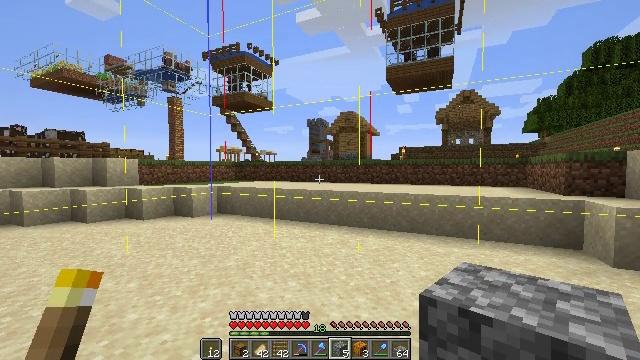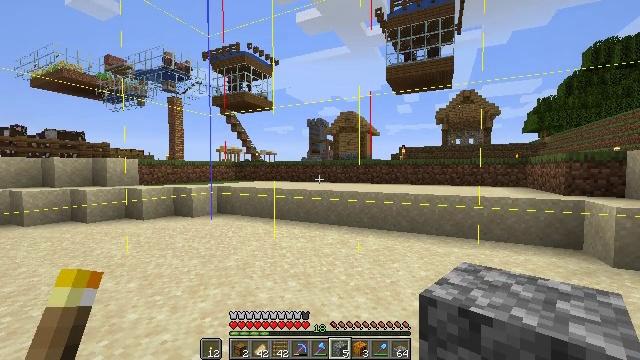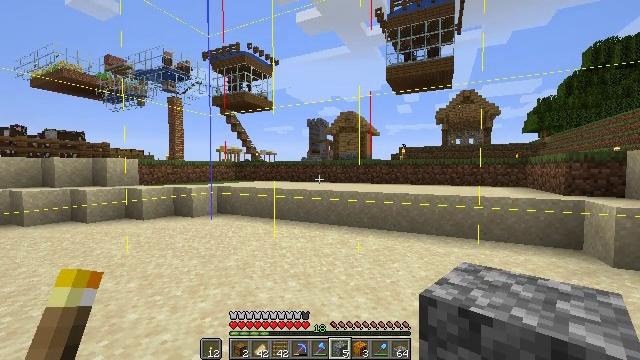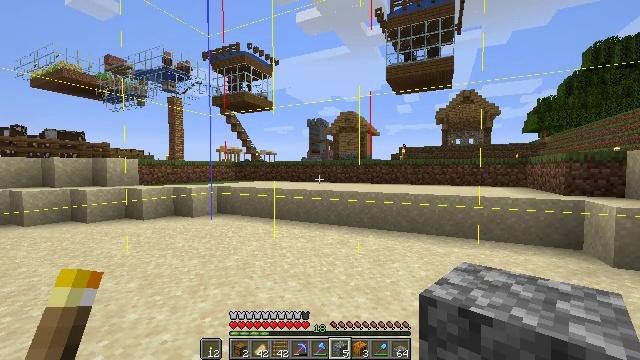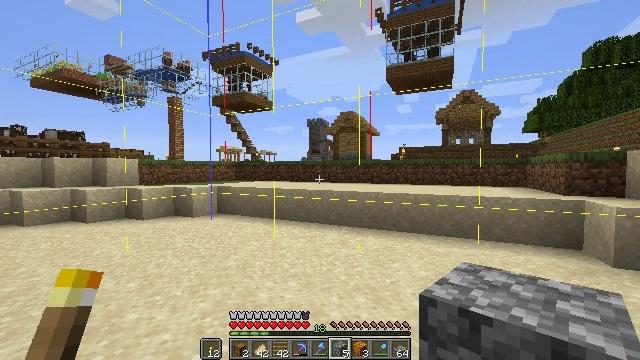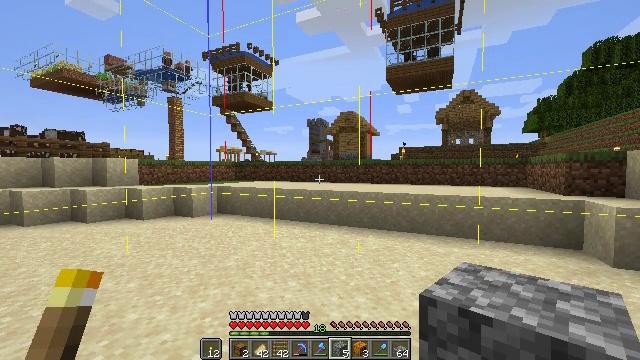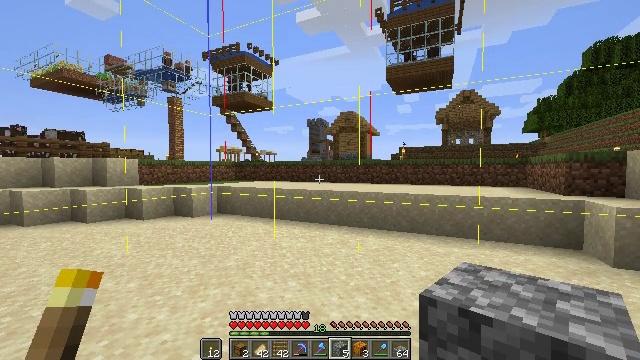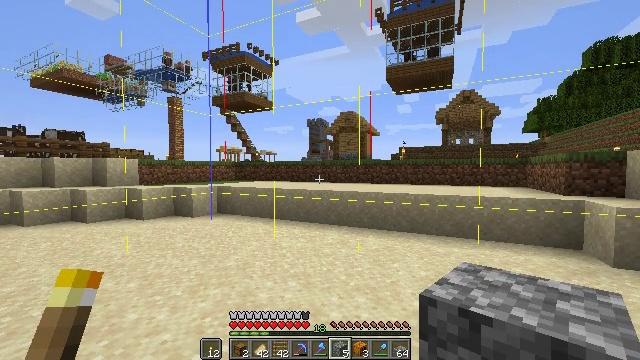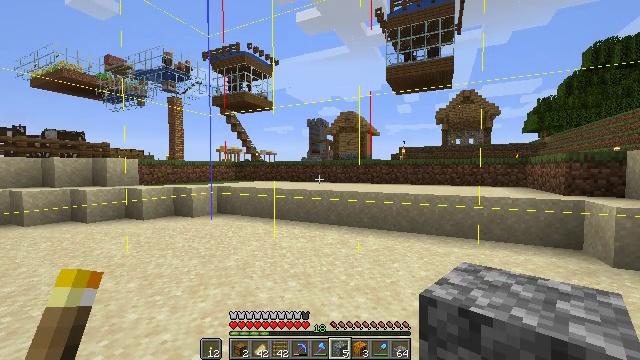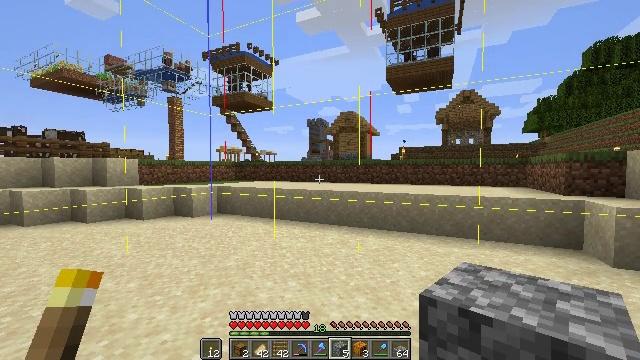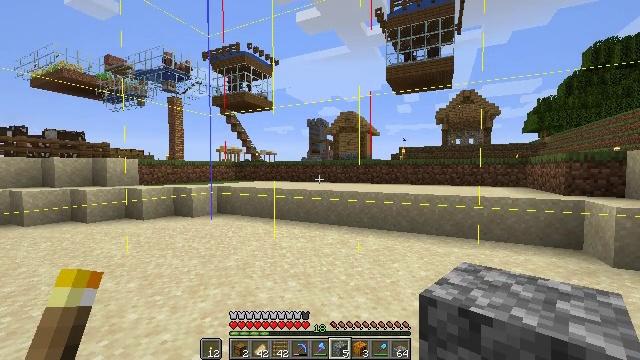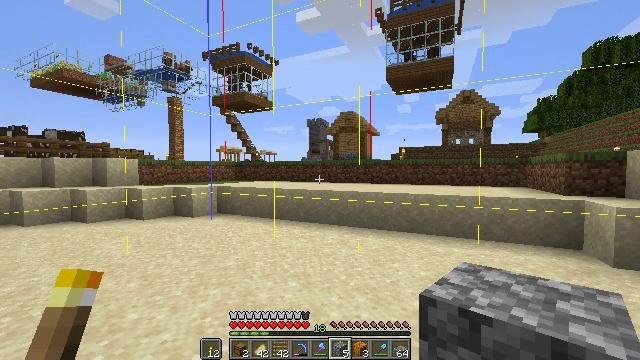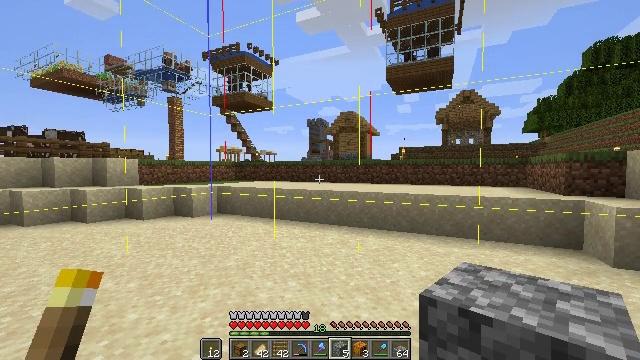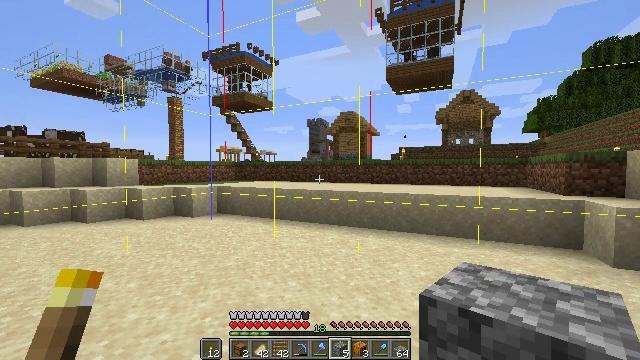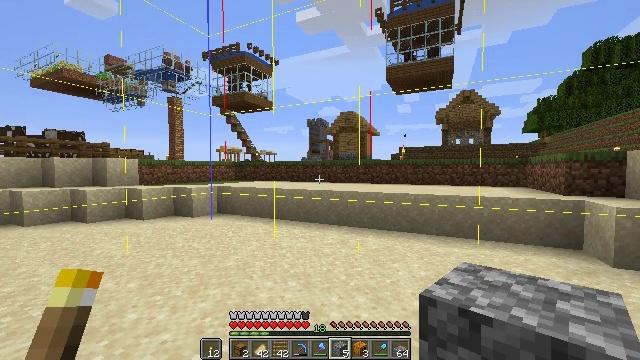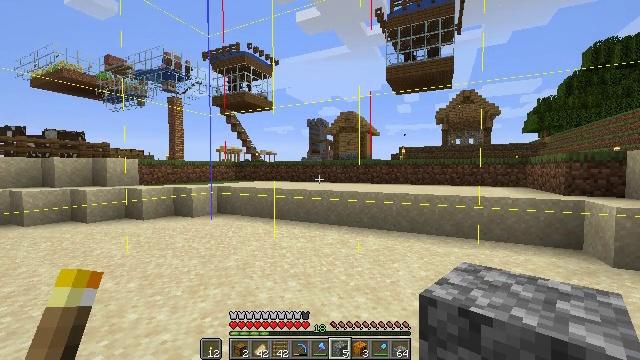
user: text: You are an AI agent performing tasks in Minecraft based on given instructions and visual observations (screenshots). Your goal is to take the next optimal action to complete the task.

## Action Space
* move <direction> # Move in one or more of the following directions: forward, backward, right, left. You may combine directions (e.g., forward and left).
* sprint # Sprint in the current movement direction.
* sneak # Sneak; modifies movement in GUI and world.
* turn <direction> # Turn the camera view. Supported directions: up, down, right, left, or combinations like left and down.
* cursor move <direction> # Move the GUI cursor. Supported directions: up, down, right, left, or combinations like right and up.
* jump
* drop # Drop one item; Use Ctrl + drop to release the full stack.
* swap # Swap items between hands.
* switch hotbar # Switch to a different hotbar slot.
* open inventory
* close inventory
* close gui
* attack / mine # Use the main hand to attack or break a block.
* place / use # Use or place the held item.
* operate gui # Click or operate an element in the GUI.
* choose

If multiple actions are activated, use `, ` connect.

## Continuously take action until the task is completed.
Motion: motion action
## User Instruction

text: Mine the soul sand in the Nether.
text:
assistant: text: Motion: no_op
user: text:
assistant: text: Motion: no_op
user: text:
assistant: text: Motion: no_op
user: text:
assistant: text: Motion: no_op
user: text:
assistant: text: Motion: no_op
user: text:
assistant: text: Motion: no_op
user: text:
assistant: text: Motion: no_op
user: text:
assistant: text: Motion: no_op
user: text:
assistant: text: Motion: no_op
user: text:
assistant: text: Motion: no_op
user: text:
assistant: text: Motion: no_op
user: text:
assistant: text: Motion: no_op
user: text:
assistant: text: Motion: no_op
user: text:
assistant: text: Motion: no_op
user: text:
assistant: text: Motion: no_op
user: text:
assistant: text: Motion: no_op
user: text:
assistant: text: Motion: no_op
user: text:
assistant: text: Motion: no_op
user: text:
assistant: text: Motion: no_op
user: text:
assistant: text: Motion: no_op
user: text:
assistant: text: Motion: no_op
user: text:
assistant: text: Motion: no_op
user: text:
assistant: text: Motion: no_op
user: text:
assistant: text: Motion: no_op
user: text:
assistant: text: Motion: no_op
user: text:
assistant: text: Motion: no_op
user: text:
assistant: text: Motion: no_op
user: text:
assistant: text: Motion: no_op
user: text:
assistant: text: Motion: no_op
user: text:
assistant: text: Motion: no_op